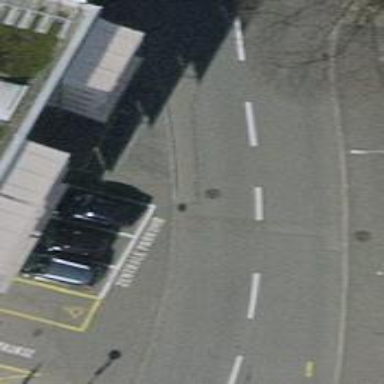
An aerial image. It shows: Asphalt service road with designated cycle lane on both sides.